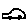
Label: car